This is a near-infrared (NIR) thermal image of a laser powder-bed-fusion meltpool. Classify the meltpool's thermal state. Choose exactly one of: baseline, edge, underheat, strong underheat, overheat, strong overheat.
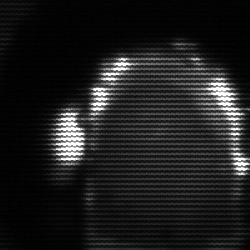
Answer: baseline